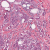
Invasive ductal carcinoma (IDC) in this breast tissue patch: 1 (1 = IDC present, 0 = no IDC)